Question: I managed (as you can see in older posts from me) to insert a onetomany relation through hibernate. My two entity classes look like following:
Project.java:
'''
@Entity
public class Project {
@Id
@GeneratedValue(strategy = GenerationType.IDENTITY)
private int id;
@OneToMany(cascade = CascadeType.ALL, mappedBy="project")
@OrderColumn(name = "project_index")
List<Application> applications;
....
'''
Application.java (which is a child of project. One project can have many applications, but one application belongs to just one project)
'''
@Entity
public class Application {
@Id
@GeneratedValue(strategy = GenerationType.IDENTITY)
private int id;
@ManyToOne
@JoinColumn(name = "project_id")
private Project project;
...
'''
So far, insertion of data works well. But getting data out of my database is the problem. I tried two ways:
---
I retrieve a Project and try to get Applications out of the list attribute. But unfortunately Application entities are in a 'storedSnapshot', which seems pretty wrong to me. Here is a screenshot from my debug screen:

---
I try to retrieve a list of all applications via sql query:
'''
public List<Application> getApplications(int project_id) {
Session session = HibernateUtil.getSessionFactory().getCurrentSession();
session.beginTransaction();
List<Application> applications = session.createQuery("from Application a where a.project_id=" + project_id + " ").list();
return applications;
}
'''
..which throws strange exception -.-
org.hibernate.QueryException: could not resolve property: project_id of: 'de..common.entities.Application [from de..common.entities.Application a where a.project_id=1 ]'
---
A little help for a hibernate beginner would be great :-)
Cheers..
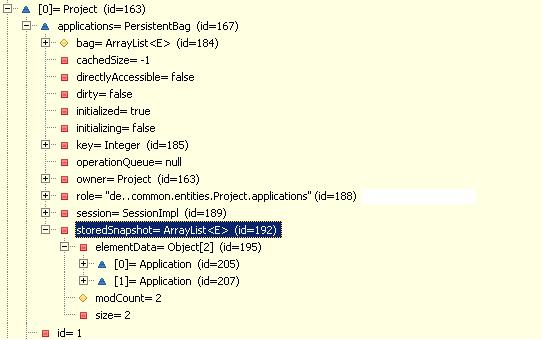
Answer: You should be able to access the applications by simply:
'''
List<Application> applications = project.getApplications();
'''
'PersistentBag' is implementing 'java.util.List' so you should not care of its internals.
You will just need an open session to do that, otherwise a 'LazyInitializationException' will be thrown.